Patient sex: M
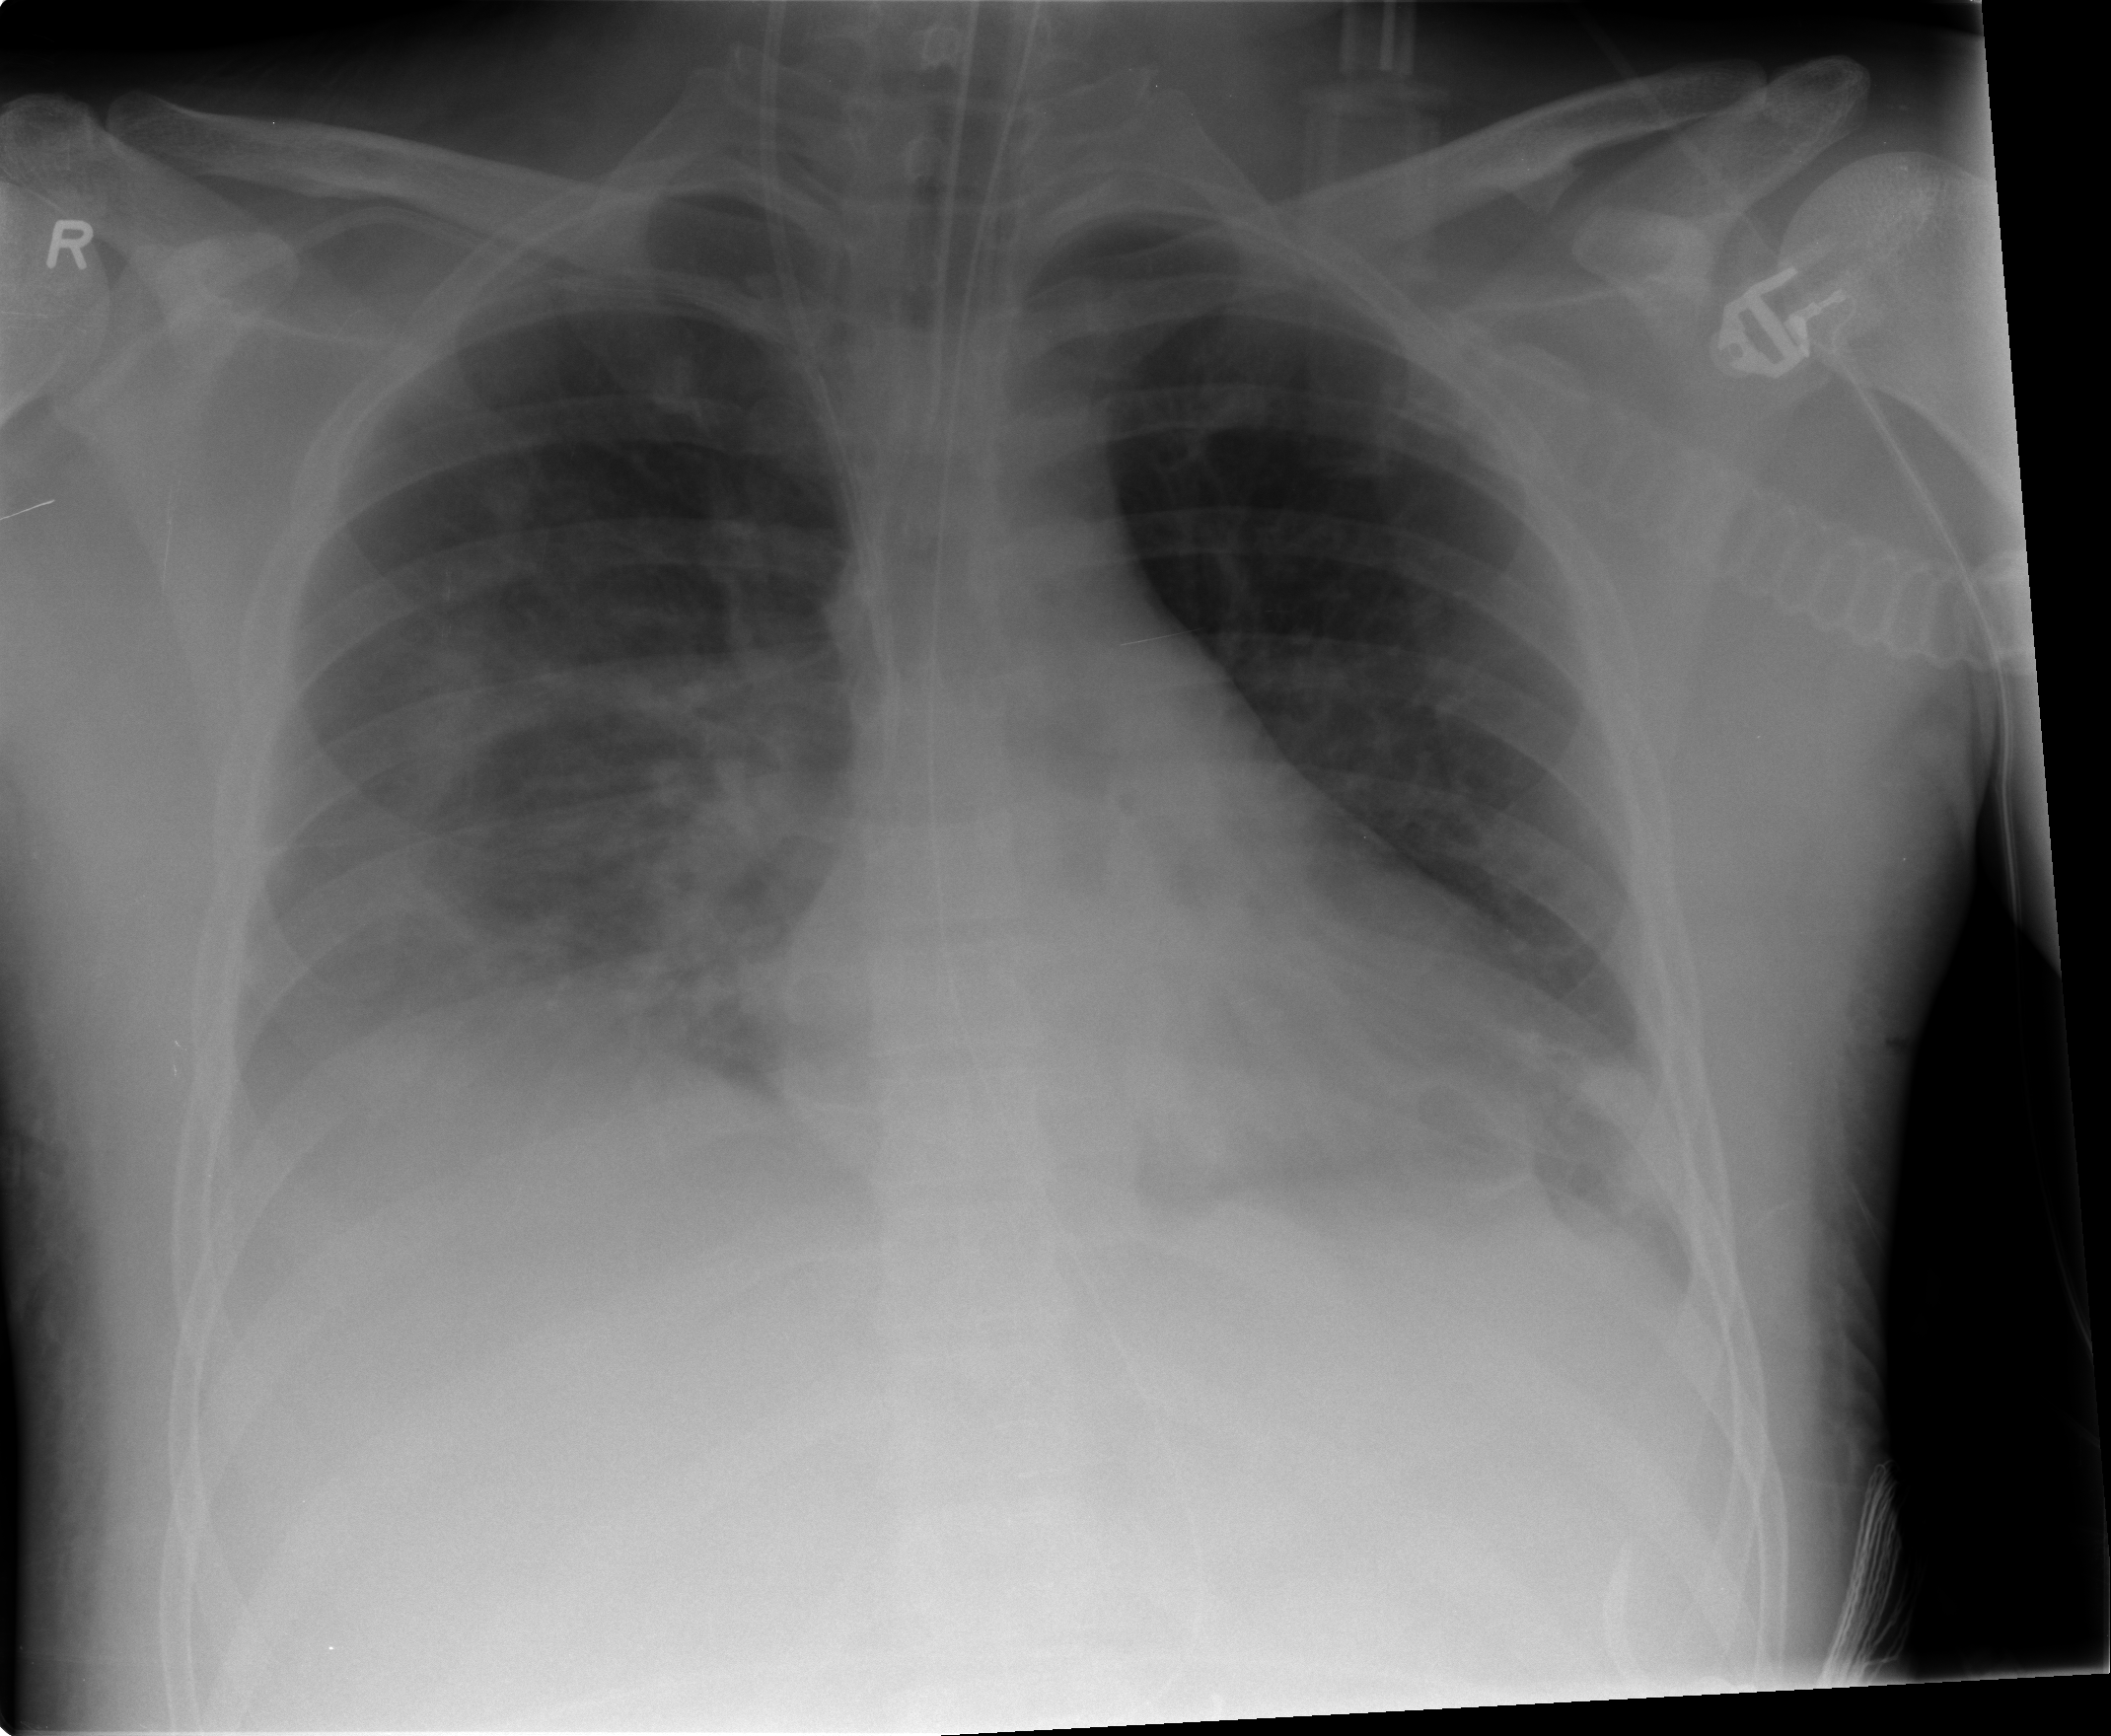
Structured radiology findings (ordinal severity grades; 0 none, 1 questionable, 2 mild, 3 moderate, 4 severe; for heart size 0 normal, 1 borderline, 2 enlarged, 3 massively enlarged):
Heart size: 2
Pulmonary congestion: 1
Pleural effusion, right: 3
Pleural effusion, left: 2
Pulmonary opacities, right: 1
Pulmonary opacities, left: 0
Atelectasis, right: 3
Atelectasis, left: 2